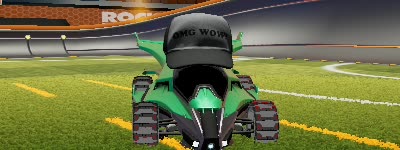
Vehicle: aftershock